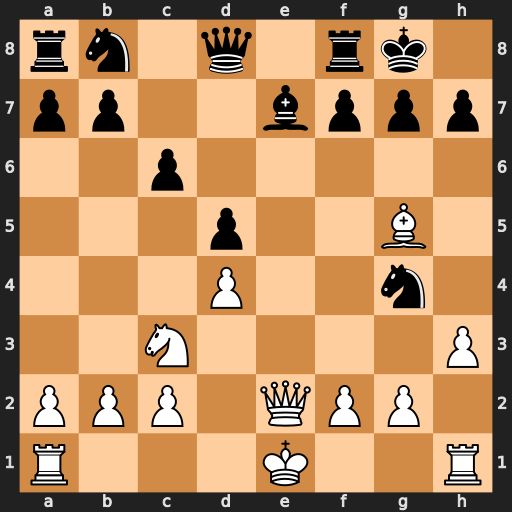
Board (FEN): rn1q1rk1/pp2bppp/2p5/3p2B1/3P2n1/2N4P/PPP1QPP1/R3K2R
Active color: w
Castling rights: KQ
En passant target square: -
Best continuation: Bxe7 Qd7 Bxf8